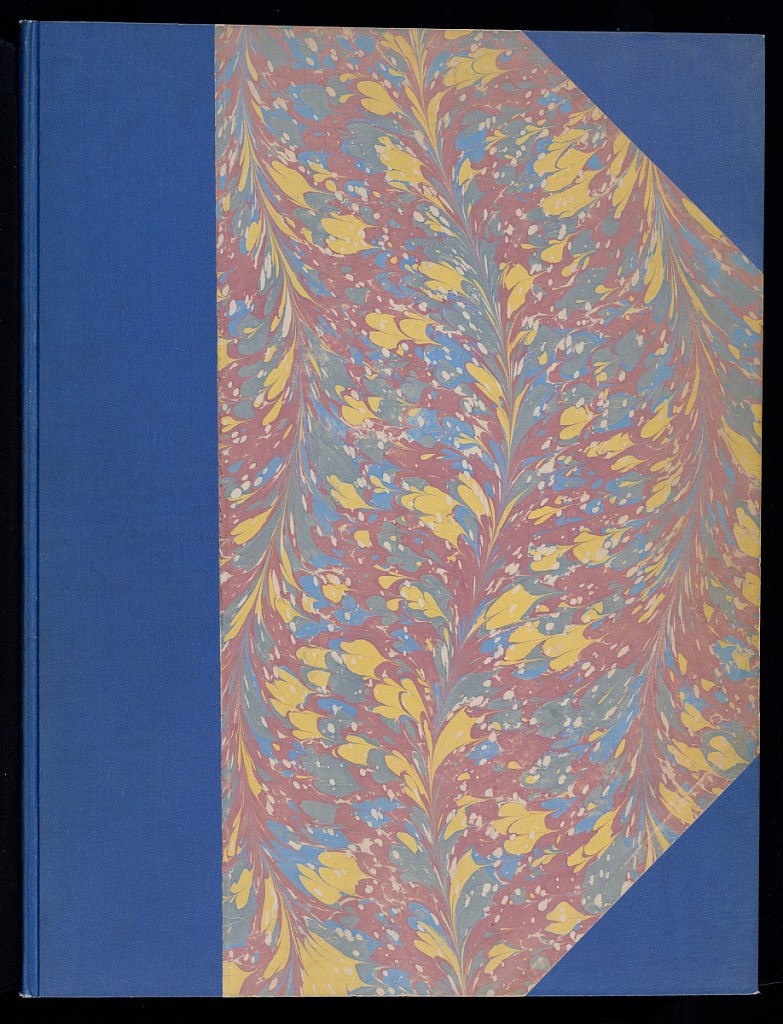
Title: Nouveaux Desseins pour graver sur l’orfeverie
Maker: Masson, French, active late 17th and early 18th century
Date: late 17th–early 18th century
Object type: Album
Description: Album with six plates depicting ornament designs for Goldsmith's engravings for the use on boxes, bowls, teapots, cups, saucers, porringers, and sugar and oil containers. The designs are identified with lettered inscriptions and the plates are numbered.